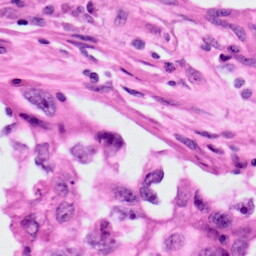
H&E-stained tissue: Lung